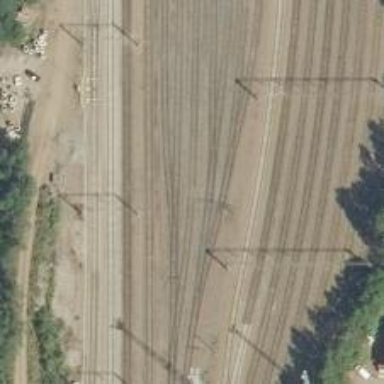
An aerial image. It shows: Railway yard.